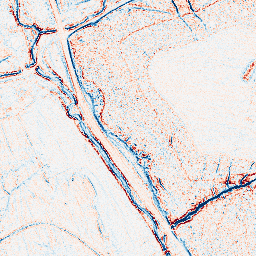
Category: edge_preserving
Decomposition family: anisotropic_diffusion
Decomposition parameters: iterations: 5
kappa: 100
gamma: 0.1
Upsampling method: quartic
Upsampling parameters: scale: 2
Upsampling scale: 2